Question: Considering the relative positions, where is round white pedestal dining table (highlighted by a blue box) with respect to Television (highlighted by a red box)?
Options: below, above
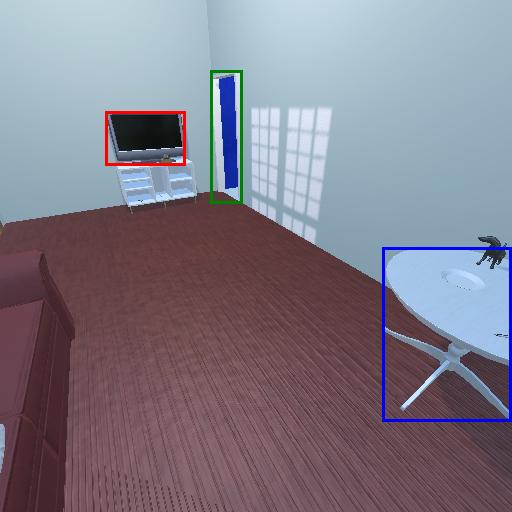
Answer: below